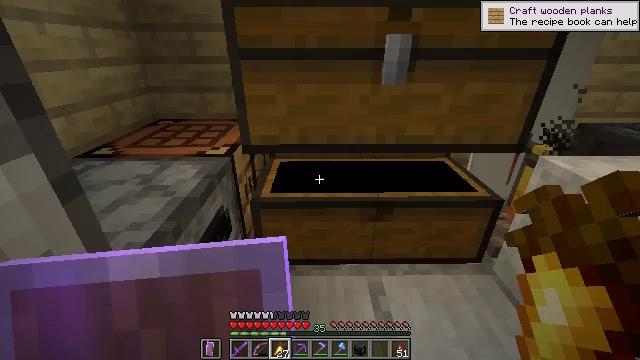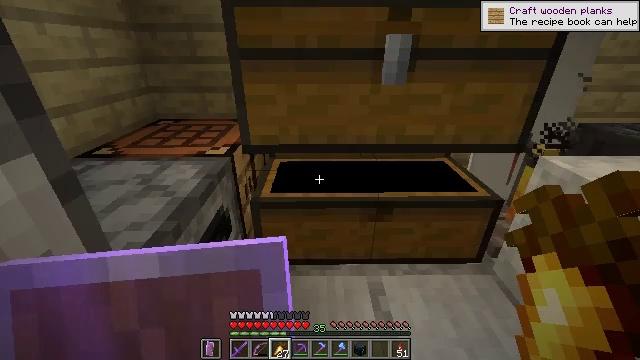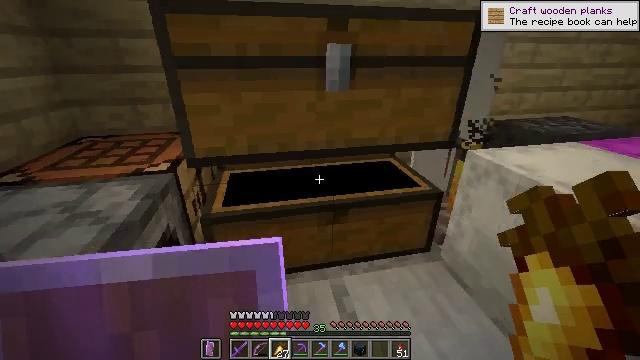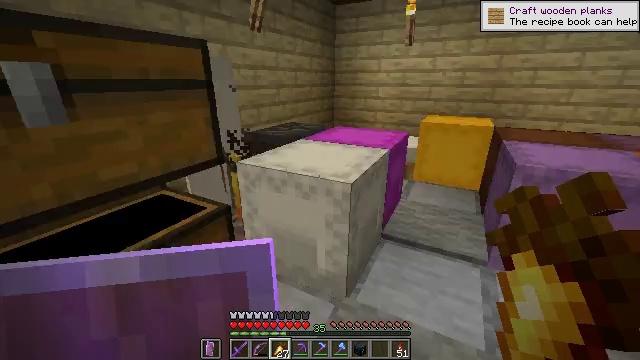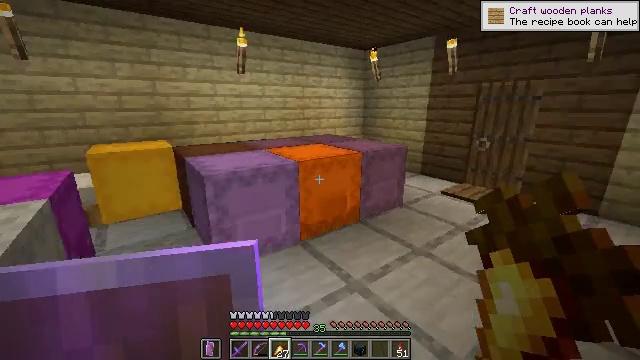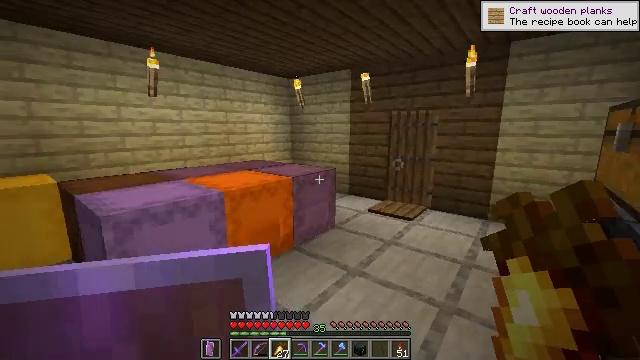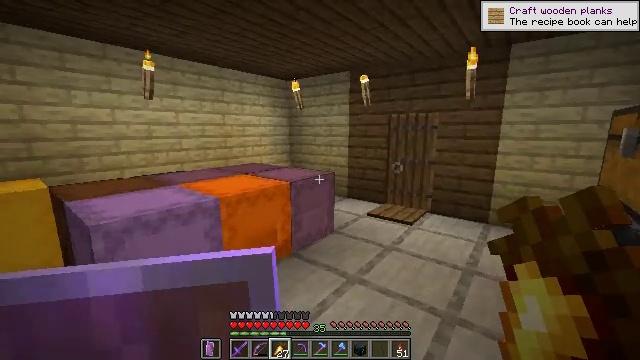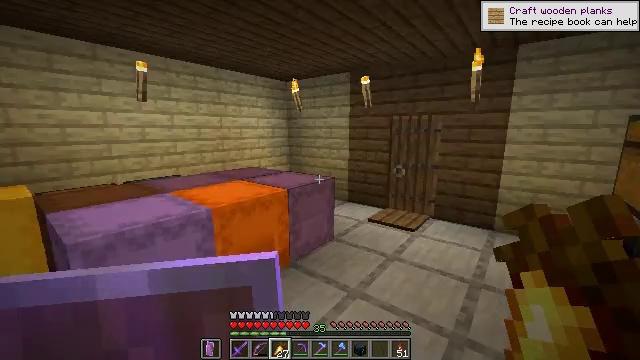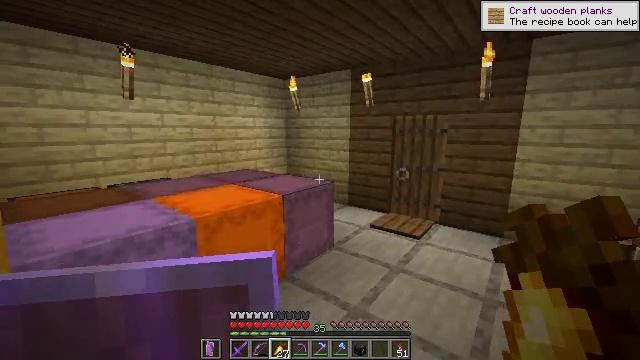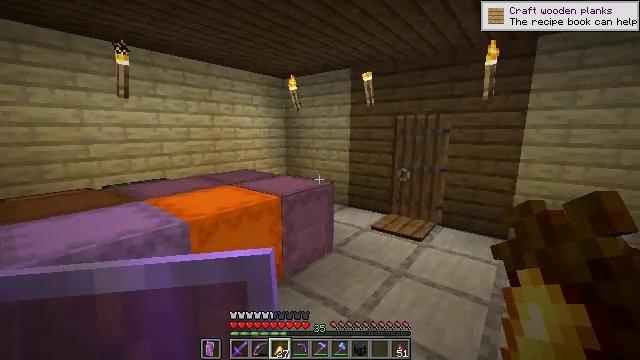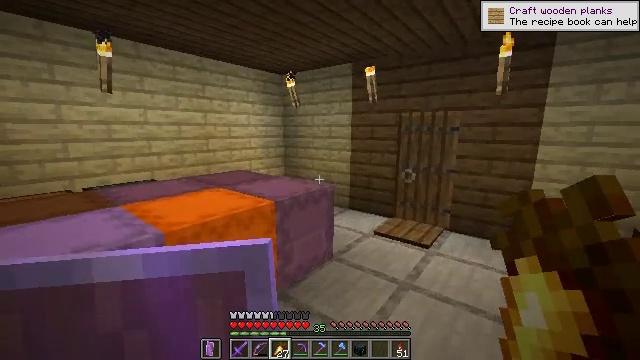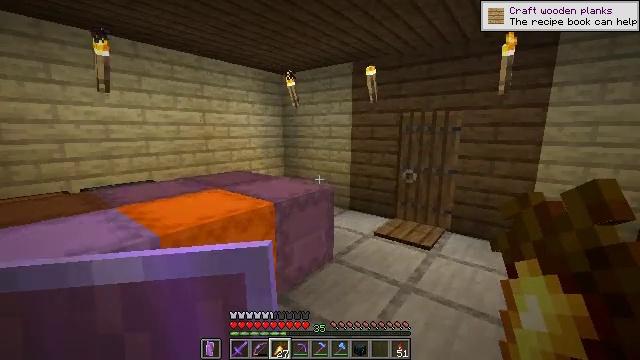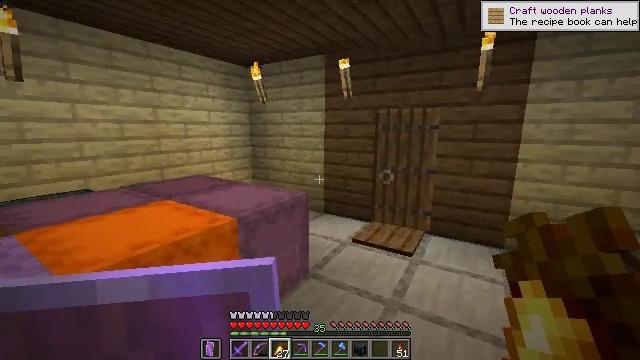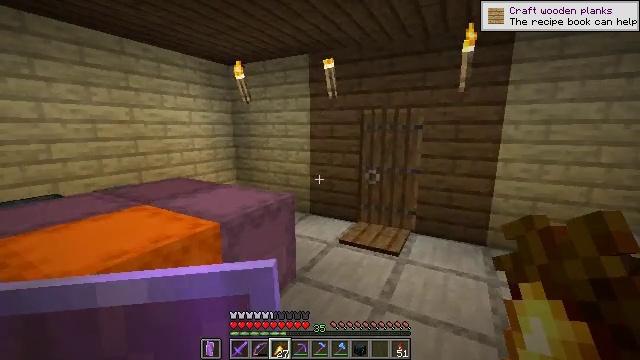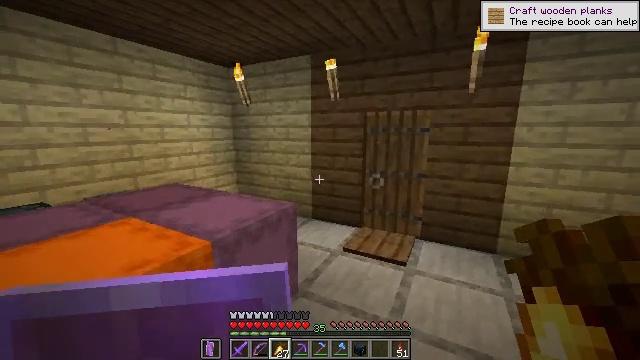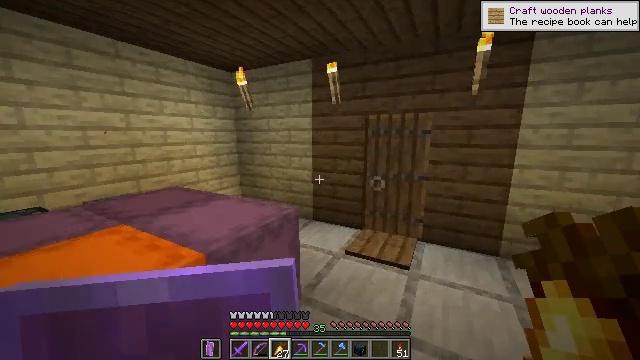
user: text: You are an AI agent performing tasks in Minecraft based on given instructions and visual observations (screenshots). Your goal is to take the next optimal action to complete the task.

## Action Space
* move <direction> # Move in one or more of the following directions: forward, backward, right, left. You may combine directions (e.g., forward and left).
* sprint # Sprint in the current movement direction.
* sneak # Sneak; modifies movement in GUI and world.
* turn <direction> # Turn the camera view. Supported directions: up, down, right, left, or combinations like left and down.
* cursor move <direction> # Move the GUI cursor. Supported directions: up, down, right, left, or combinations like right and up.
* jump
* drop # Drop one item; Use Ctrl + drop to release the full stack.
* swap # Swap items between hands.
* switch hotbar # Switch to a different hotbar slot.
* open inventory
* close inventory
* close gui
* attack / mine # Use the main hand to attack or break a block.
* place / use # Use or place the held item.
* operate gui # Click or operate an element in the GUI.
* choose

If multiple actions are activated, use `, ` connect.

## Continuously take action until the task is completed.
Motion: motion action
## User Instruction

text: Craft black dye.
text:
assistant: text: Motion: close gui
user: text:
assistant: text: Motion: turn right and up
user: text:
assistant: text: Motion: turn right and up
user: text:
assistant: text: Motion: turn right and up
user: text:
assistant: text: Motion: move forward, turn right and up
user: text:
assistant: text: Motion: move forward
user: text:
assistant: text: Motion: move forward
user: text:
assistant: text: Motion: move forward
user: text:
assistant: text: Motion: move forward
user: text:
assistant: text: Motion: move forward
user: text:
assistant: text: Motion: move forward
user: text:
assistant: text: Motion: move forward, turn right
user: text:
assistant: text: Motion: move forward, sprint, turn right
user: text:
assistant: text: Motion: move forward, sprint
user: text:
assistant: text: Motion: move forward, sprint
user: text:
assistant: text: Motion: move forward, sprint, turn left and down
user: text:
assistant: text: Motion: move forward, sprint, turn left and down
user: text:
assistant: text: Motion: move forward, sprint, turn left and down
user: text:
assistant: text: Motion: move forward, sprint, turn left and down
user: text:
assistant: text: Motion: move forward, sprint, turn left and down
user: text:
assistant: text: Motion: move forward, sprint, turn left and down
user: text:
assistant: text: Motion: move forward, sprint
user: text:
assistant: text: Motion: move forward, sprint
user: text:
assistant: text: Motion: move forward, sprint, turn left and down
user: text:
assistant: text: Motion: move forward, sprint, turn left and down
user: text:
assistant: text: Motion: move forward, sprint, turn left and down
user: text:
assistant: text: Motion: move forward, sprint, turn left and down
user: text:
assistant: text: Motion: move forward, sprint, turn left and down
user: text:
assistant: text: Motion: move forward and move right, sprint, turn left
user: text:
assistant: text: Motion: move forward and move right, sprint, turn left